Question: I have a dataframe ('szen_df') and select a portion of the dataframe which I assign to another dataframe ('orb_df'). When I try and get the index of the subselected dataframe it still has the whole index of the original dataframe. I would like to get the level 0 index of the new dataframe. eg.
'''
start = datetime(2007, 1, 25, 12, 49, 0)
end = datetime(2007, 1, 25, 14, 30, 0)
orb_df = szen_df.loc[start:end]
'''
'orb_df' shows:

If I query the index of the new dataframe it has all the dates of the old dataframe.
'''
orb_df.index.levels[0]
'''
shows:
'''
DatetimeIndex(['2007-01-25 00:00:00', '2007-01-25 00:10:00',
'2007-01-25 00:20:00', '2007-01-25 00:30:00',
'2007-01-25 00:40:00', '2007-01-25 00:50:00',
'2007-01-25 01:00:00', '2007-01-25 01:10:00',
'2007-01-25 01:20:00', '2007-01-25 01:30:00',
...
'2007-01-25 22:20:00', '2007-01-25 22:30:00',
'2007-01-25 22:40:00', '2007-01-25 22:50:00',
'2007-01-25 23:00:00', '2007-01-25 23:10:00',
'2007-01-25 23:20:00', '2007-01-25 23:30:00',
'2007-01-25 23:40:00', '2007-01-25 23:50:00'],
dtype='datetime64[ns]', name=u'time', length=144, freq=None, tz=None)
'''
has 144 elements. According to the subselection it should have only have 11 elements. I need the index which starts at '2007-01-25 12:50:00' and ends at '2007-01-25 14:30:00'. In other words I would like to get only the level 0 index of the new subselection.
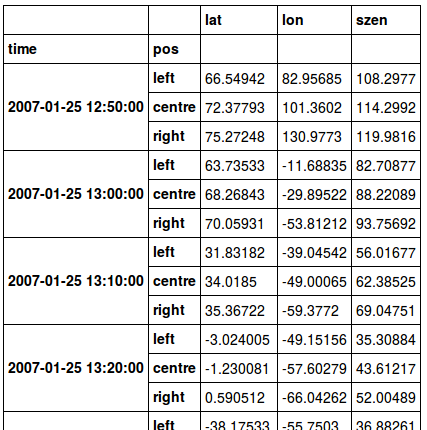
Answer: Here is one way to do it. First 'reset_index(level='pos')' to break down the multi-level index and then use 'set_index('pos', append=True)' to rebuild the multi-level index.
'''
import pandas as pd
import numpy as np
# simulate your data
np.random.seed(0)
multi_index = pd.MultiIndex.from_product([pd.date_range('2007-02-01 00:00:00', periods=100, freq='10min'), ['left', 'center', 'right']], names=['time', 'pos'])
szen_df = pd.DataFrame(np.random.randn(300, 3), index=multi_index, columns=['lat', 'lon', 'szen'])
Out[48]:
lat lon szen
time pos
2007-02-01 00:00:00 left 1.7641 0.4002 0.9787
center 2.2409 1.8676 -0.9773
right 0.9501 -0.1514 -0.1032
2007-02-01 00:10:00 left 0.4106 0.1440 1.4543
center 0.7610 0.1217 0.4439
right 0.3337 1.4941 -0.2052
2007-02-01 00:20:00 left 0.3131 -0.8541 -2.5530
center 0.6536 0.8644 -0.7422
right 2.2698 -1.4544 0.0458
2007-02-01 00:30:00 left -0.1872 1.5328 1.4694
center 0.1549 0.3782 -0.8878
right -1.9808 -0.3479 0.1563
2007-02-01 00:40:00 left 1.2303 1.2024 -0.3873
center -0.3023 -1.0486 -1.4200
right -1.7063 1.9508 -0.5097
... ... ... ...
2007-02-01 15:50:00 left -0.4367 -1.6430 -0.4061
center -0.5353 0.0254 1.1542
right 0.1725 0.0211 0.0995
2007-02-01 16:00:00 left 0.2274 -1.0167 -0.1148
center 0.3088 -1.3708 0.8657
right 1.0814 -0.6314 -0.2413
2007-02-01 16:10:00 left -0.8782 0.6994 -1.0612
center -0.2225 -0.8589 0.0510
right -1.7942 1.3265 -0.9646
2007-02-01 16:20:00 left 0.0599 -0.2125 -0.7621
center -0.8878 0.9364 -0.5256
right 0.2712 -0.8015 -0.6472
2007-02-01 16:30:00 left 0.4722 0.9304 -0.1753
center -1.4219 1.9980 -0.8565
right -1.5416 2.5944 -0.4040
[300 rows x 3 columns]
start_time = '2007-02-01 12:50:00'
end_time = '2007-02-01 14:30:00'
orb_df = szen_df.reset_index(level='pos').loc[start_time:end_time].set_index('pos', append=True)
orb_df.index
Out[50]:
MultiIndex(levels=[[2007-02-01 12:50:00, 2007-02-01 13:00:00, 2007-02-01 13:10:00, 2007-02-01 13:20:00, 2007-02-01 13:30:00, 2007-02-01 13:40:00, 2007-02-01 13:50:00, 2007-02-01 14:00:00, 2007-02-01 14:10:00, 2007-02-01 14:20:00, 2007-02-01 14:30:00], ['center', 'left', 'right']],
labels=[[0, 0, 0, 1, 1, 1, 2, 2, 2, 3, 3, 3, 4, 4, 4, 5, 5, 5, 6, 6, 6, 7, 7, 7, 8, 8, 8, 9, 9, 9, 10, 10, 10], [1, 0, 2, 1, 0, 2, 1, 0, 2, 1, 0, 2, 1, 0, 2, 1, 0, 2, 1, 0, 2, 1, 0, 2, 1, 0, 2, 1, 0, 2, 1, 0, 2]],
names=['time', 'pos'])
orb_df.index.levels[0]
Out[59]:
DatetimeIndex(['2007-02-01 12:50:00', '2007-02-01 13:00:00',
'2007-02-01 13:10:00', '2007-02-01 13:20:00',
'2007-02-01 13:30:00', '2007-02-01 13:40:00',
'2007-02-01 13:50:00', '2007-02-01 14:00:00',
'2007-02-01 14:10:00', '2007-02-01 14:20:00',
'2007-02-01 14:30:00'],
dtype='datetime64[ns]', name='time', freq=None, tz=None)
'''